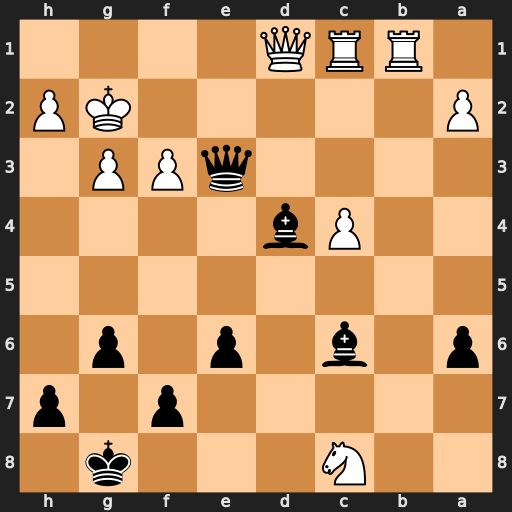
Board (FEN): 2N3k1/5p1p/p1b1p1p1/8/2Pb4/4qPP1/P5KP/1RRQ4
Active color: b
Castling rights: -
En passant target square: -
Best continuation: Qf2+ Kh3 Bxf3 Qf1 Qe3 Qxf3 Qxf3